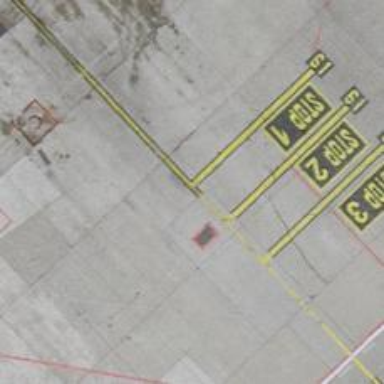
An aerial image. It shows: Airport parking position.